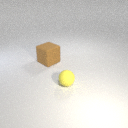
large brown rubber cube behind small yellow rubber sphere